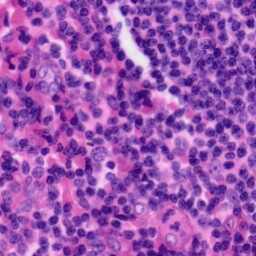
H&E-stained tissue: Tonsil